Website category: book
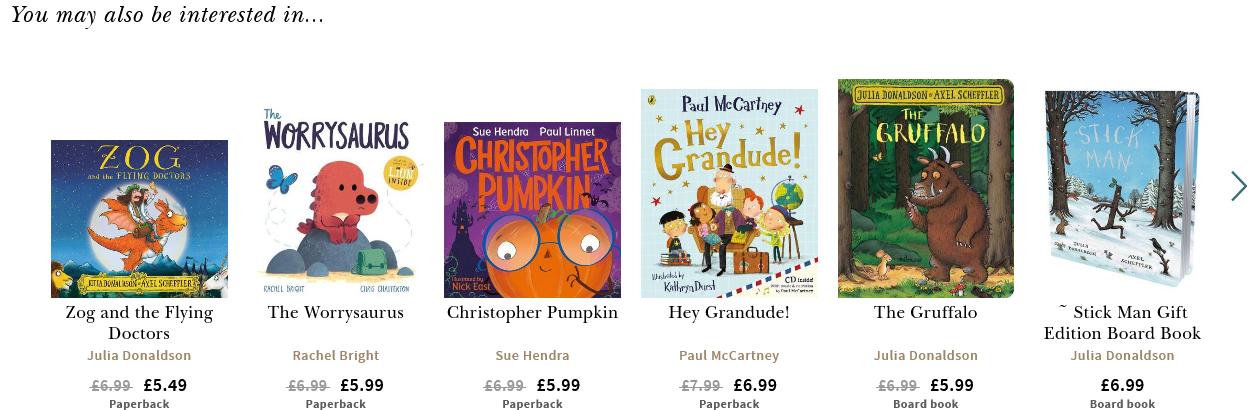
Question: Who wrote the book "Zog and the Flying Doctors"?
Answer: Julia Donaldson

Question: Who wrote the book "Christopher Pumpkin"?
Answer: Sue Hendra

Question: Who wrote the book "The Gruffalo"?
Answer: Julia Donaldson

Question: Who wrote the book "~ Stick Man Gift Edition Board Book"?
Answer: Julia Donaldson

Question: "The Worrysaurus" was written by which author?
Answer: Rachel Bright

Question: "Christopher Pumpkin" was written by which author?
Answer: Sue Hendra

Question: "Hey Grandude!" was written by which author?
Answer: Paul McCartney

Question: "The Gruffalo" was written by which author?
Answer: Julia Donaldson

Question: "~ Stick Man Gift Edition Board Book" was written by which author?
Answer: Julia Donaldson

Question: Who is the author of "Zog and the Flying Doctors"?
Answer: Julia Donaldson

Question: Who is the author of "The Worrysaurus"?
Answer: Rachel Bright

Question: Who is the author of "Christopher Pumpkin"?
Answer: Sue Hendra

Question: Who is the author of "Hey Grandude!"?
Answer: Paul McCartney

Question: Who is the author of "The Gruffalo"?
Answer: Julia Donaldson

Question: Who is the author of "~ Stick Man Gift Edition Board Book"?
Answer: Julia Donaldson

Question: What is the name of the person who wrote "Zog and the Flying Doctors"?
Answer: Julia Donaldson

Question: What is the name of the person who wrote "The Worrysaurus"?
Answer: Rachel Bright

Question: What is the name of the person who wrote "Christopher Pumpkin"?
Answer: Sue Hendra

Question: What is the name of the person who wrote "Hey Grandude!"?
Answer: Paul McCartney

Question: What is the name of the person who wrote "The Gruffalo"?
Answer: Julia Donaldson

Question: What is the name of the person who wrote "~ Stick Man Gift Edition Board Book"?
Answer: Julia Donaldson

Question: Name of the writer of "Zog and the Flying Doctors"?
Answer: Julia Donaldson

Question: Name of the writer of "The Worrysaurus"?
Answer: Rachel Bright

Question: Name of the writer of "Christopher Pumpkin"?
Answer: Sue Hendra

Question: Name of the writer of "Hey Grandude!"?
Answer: Paul McCartney

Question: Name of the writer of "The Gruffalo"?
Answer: Julia Donaldson

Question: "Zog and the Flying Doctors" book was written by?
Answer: Julia Donaldson

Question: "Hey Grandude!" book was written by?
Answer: Paul McCartney

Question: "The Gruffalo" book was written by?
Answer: Julia Donaldson

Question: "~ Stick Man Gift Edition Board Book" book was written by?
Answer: Julia Donaldson

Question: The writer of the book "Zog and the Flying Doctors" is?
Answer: Julia Donaldson

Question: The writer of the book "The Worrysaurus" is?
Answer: Rachel Bright

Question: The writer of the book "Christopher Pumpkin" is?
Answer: Sue Hendra

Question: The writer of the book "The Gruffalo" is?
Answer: Julia Donaldson

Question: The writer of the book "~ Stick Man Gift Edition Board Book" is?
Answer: Julia Donaldson

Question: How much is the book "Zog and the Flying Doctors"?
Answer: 5.49

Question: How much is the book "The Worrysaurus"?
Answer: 5.99

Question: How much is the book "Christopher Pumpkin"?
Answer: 5.99

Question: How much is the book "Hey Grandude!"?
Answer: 6.99

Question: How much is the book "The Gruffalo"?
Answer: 5.99

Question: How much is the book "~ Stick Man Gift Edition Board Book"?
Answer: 6.99

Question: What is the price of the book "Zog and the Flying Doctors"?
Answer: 5.49

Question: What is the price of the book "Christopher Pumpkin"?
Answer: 5.99

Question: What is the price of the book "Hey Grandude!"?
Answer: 6.99

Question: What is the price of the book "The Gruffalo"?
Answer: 5.99

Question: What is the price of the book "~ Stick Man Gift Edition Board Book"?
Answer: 6.99

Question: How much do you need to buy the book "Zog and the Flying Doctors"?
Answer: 5.49

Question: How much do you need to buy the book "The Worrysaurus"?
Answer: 5.99

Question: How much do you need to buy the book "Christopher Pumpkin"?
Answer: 5.99

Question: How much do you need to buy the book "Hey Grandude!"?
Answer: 6.99

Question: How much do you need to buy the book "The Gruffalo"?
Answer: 5.99

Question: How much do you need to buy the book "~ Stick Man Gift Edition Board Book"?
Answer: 6.99

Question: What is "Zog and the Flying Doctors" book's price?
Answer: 5.49

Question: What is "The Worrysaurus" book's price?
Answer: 5.99

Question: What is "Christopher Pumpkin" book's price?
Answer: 5.99

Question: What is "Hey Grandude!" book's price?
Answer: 6.99

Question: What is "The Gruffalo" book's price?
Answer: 5.99

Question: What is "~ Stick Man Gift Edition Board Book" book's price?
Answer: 6.99

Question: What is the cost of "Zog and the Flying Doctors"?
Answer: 5.49

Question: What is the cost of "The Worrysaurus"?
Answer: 5.99

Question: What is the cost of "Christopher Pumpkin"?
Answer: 5.99

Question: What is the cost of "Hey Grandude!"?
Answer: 6.99

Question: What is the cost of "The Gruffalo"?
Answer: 5.99

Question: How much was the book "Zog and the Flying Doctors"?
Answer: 5.49